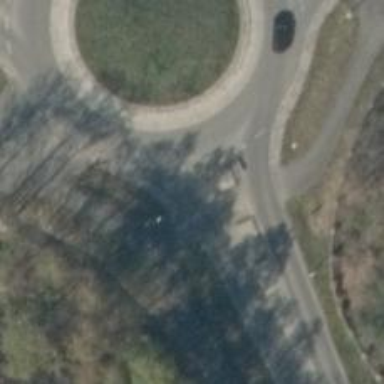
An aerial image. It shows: Secondary road with asphalt surface.